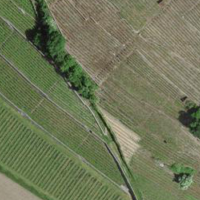
EUNIS habitat code: 40
Species observed at this site:
Vinca major